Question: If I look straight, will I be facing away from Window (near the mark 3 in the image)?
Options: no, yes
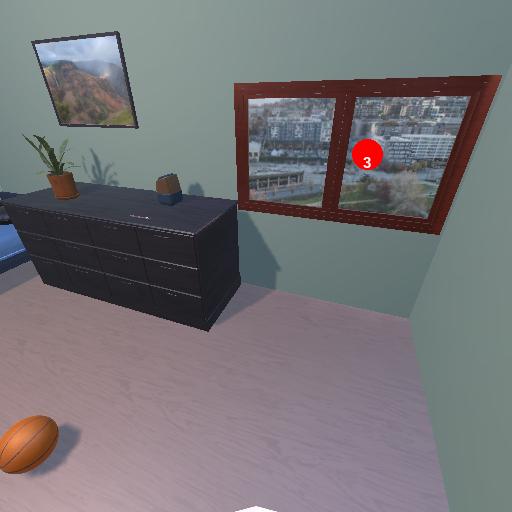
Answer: no